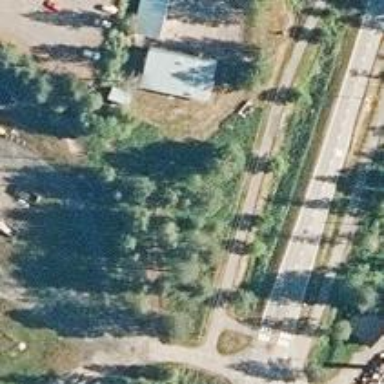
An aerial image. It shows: Asphalt cycleway.